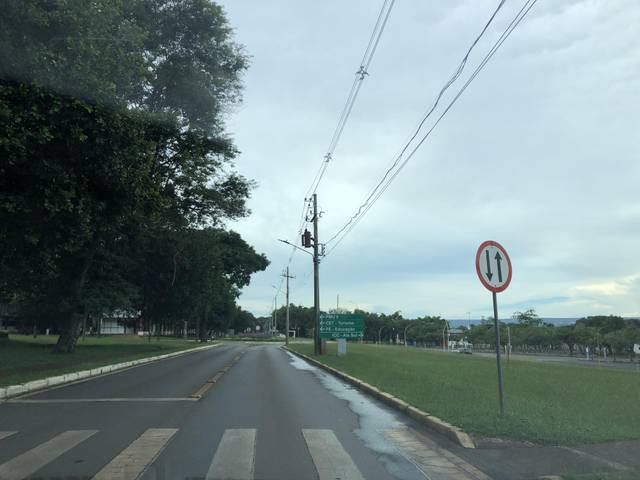
Region: Brazil
Coordinates: -15.768, -47.868